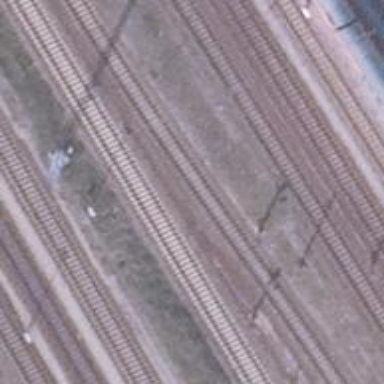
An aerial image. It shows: Railway signal.